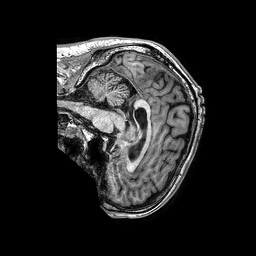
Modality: T1w
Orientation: sagittal
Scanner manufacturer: philips
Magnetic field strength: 3 T
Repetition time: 0.006613 s
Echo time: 0.00297 s